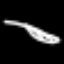
Label: leaf